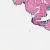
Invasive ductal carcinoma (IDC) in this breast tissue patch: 0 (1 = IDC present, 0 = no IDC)